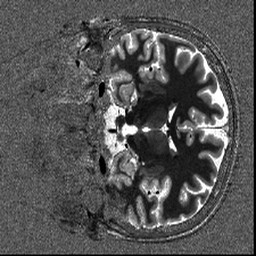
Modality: T1map
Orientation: coronal
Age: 29
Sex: female